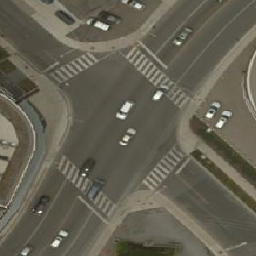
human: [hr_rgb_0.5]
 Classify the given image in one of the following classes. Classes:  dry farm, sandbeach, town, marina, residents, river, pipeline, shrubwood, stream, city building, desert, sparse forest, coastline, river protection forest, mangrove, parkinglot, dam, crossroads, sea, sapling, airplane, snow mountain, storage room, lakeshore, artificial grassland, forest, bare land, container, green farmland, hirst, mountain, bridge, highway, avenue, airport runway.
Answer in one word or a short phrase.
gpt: crossroads